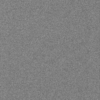
Label: dusty